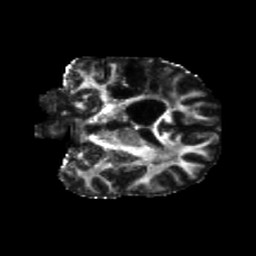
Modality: FA
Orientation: coronal
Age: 42
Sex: male
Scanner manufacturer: siemens
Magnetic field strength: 3 T
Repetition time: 5.25 s
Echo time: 0.08 s